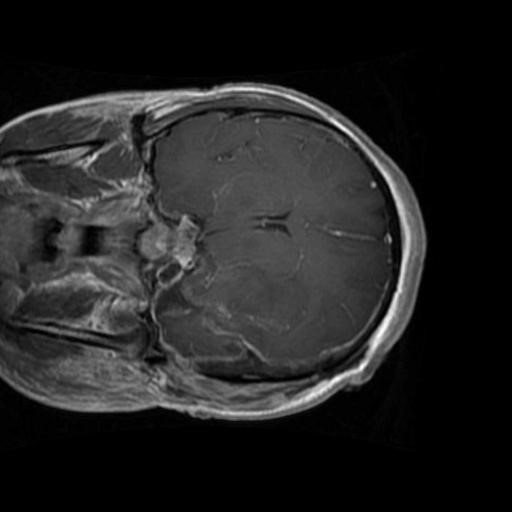
Label: brain_glioma